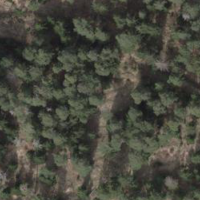
EUNIS habitat code: 43
Species observed at this site:
Platanthera bifolia